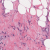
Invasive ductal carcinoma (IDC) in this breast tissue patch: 0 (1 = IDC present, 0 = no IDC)